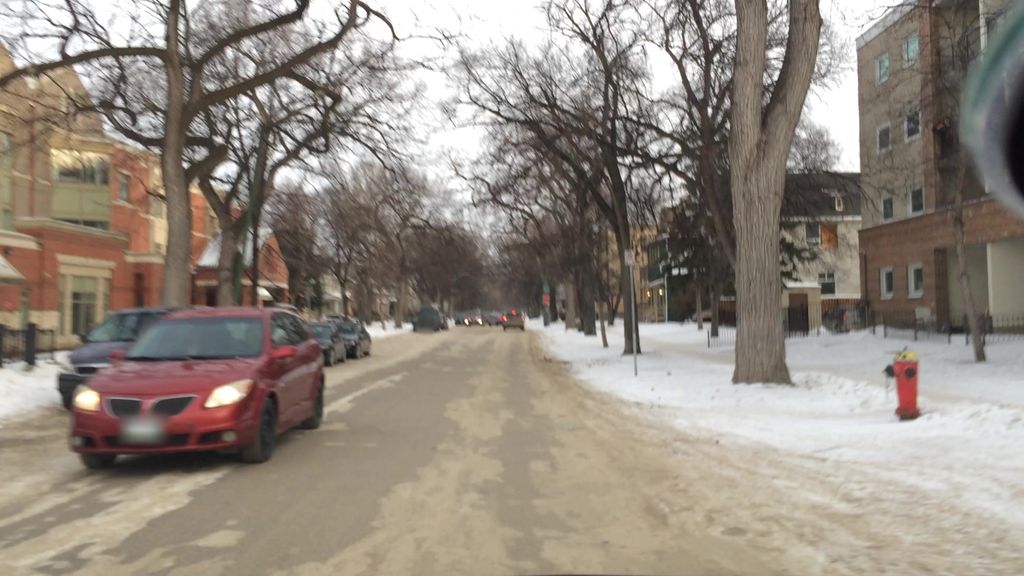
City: winnipeg